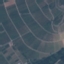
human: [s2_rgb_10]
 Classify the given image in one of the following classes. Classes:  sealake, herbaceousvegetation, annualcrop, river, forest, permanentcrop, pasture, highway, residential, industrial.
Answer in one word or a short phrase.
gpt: PermanentCrop